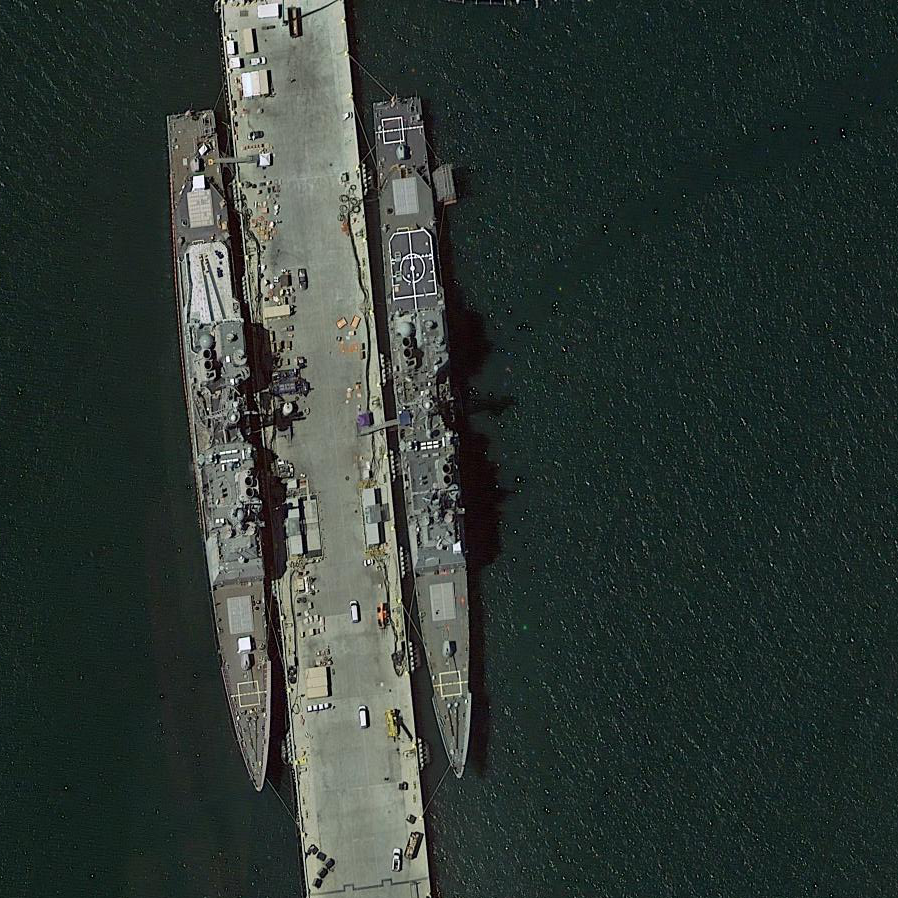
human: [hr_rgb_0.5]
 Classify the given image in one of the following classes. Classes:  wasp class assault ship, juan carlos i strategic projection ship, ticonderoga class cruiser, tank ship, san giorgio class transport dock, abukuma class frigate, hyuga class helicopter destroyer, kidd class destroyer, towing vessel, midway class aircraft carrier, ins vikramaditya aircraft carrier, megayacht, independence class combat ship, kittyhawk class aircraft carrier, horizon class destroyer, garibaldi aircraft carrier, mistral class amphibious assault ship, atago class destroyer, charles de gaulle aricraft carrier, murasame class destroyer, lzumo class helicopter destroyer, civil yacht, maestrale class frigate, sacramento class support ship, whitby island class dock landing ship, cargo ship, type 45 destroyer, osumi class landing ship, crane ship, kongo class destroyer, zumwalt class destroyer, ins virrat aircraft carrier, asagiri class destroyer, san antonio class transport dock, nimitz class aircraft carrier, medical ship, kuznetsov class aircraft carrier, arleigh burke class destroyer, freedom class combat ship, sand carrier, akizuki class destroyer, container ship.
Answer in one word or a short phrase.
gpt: Ticonderoga class cruiser